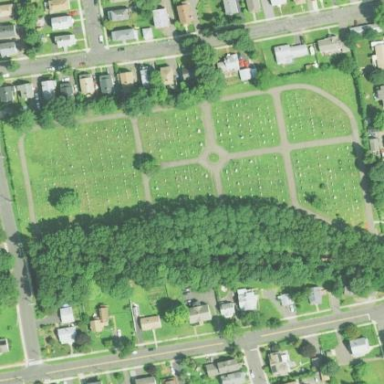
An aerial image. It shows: Private cemetery with magic category designation.